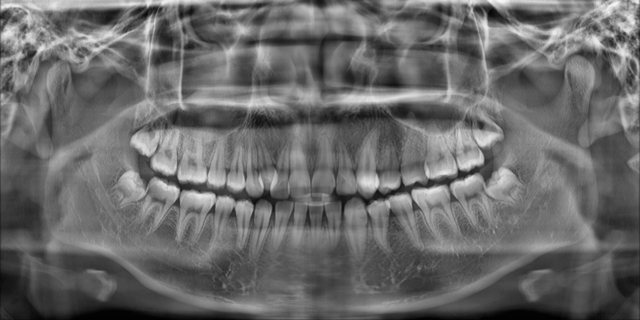
adult